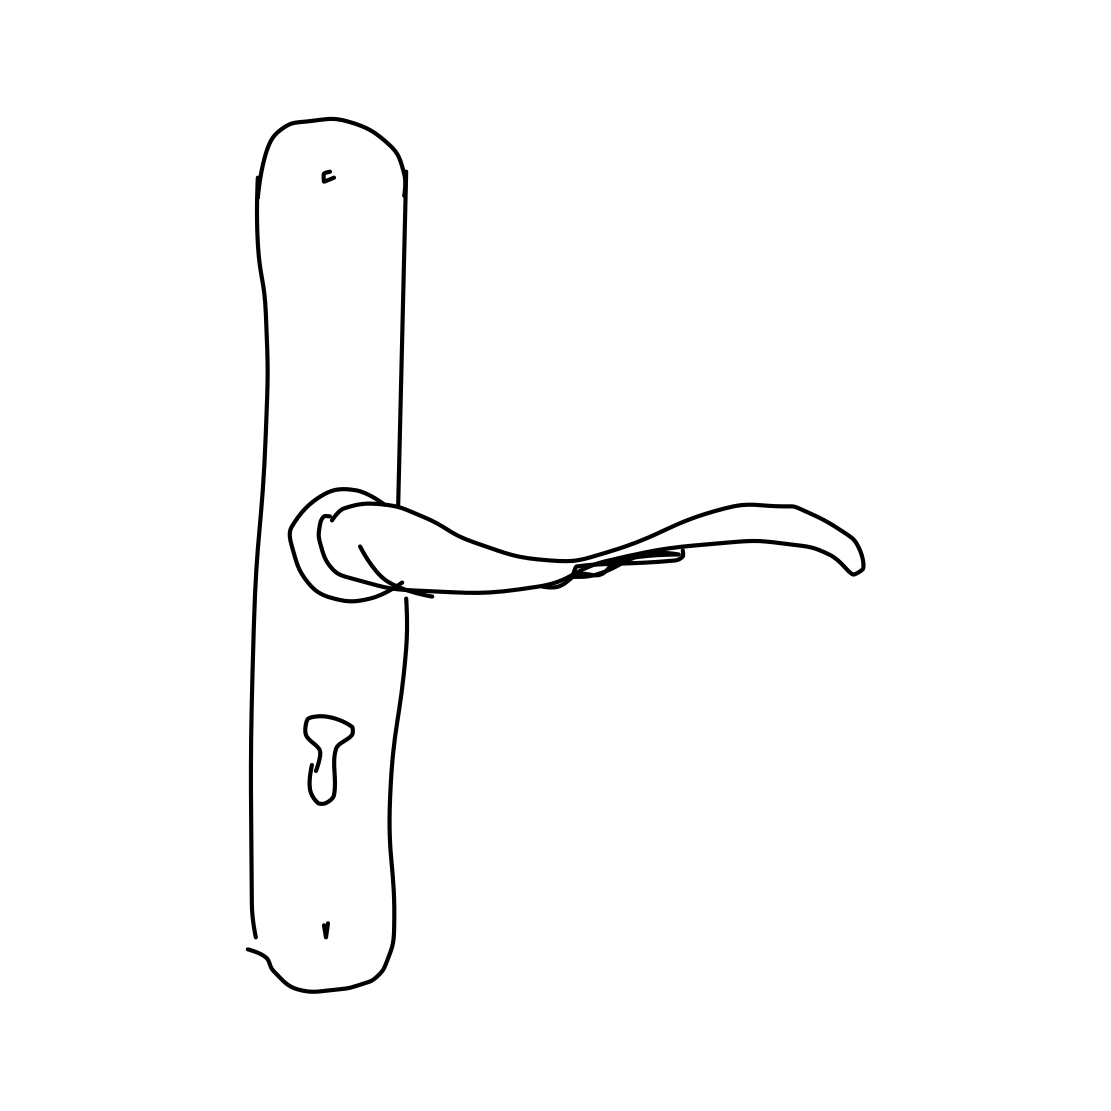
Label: door handle